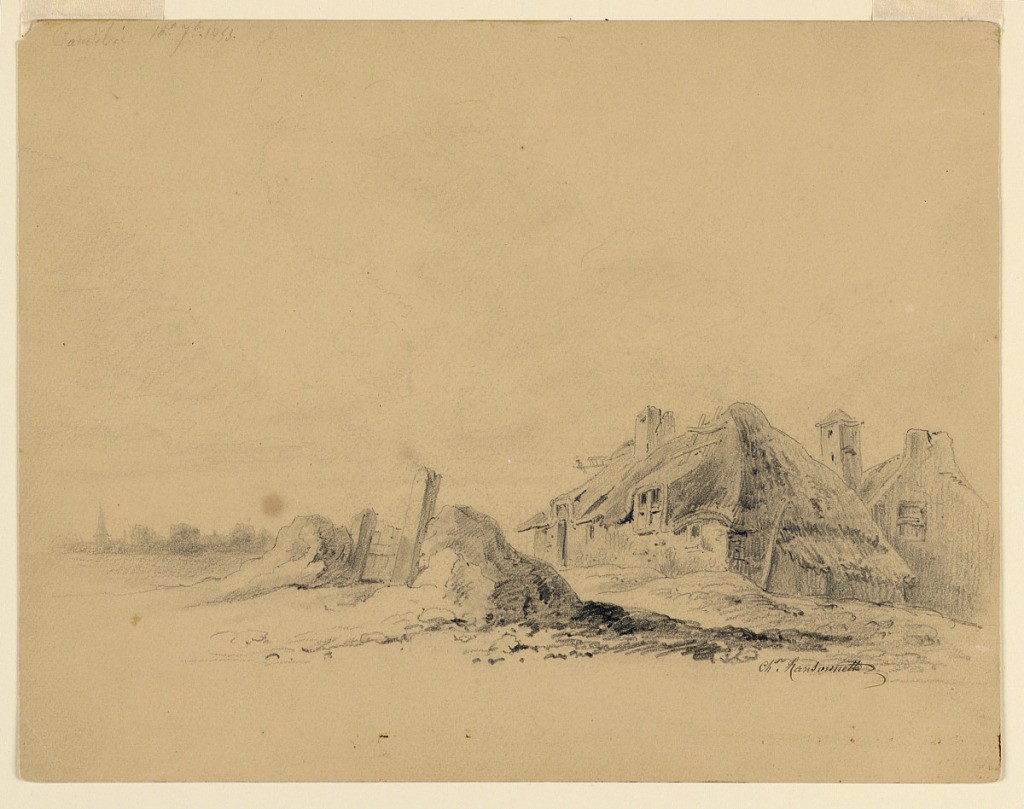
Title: Two Dwellings in Baudelice (?)
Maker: Charles Nicolas Ransonnette, French, 1793 - 1877
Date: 1853
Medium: Black crayon on light brown cardboard
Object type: Drawing
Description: Two poor dwellings are shown at right, one behind the other. In front of the first one is a wooden door between two huge stones. A village is shown in the left background.